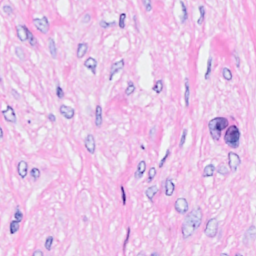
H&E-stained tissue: Breast